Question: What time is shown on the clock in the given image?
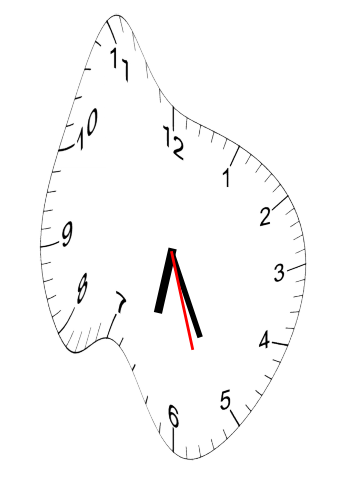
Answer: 06:25:27